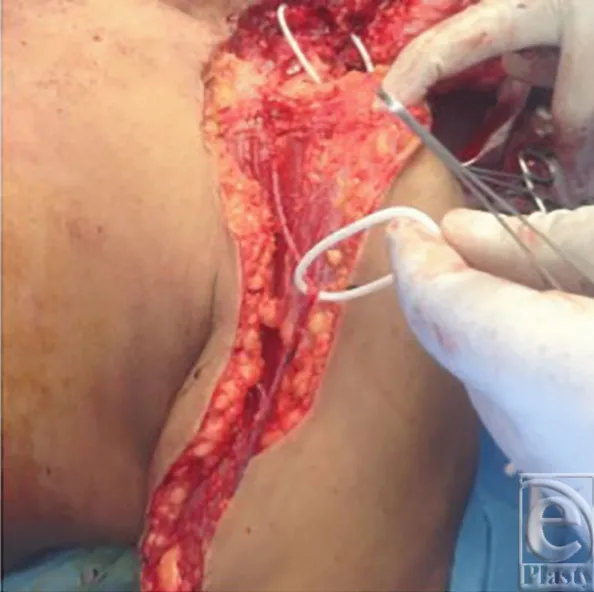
Cephalic vein.
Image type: medical_photograph (other_medical_photograph)